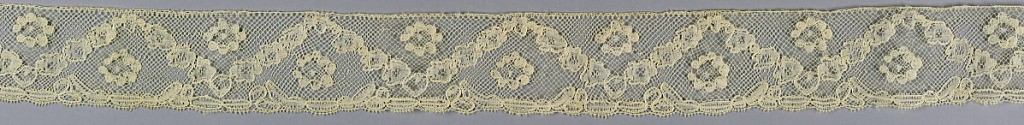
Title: Border
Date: late 18th century
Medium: linen Technique: bobbin lace made in Lille style with heavy outlining thread
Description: Border of Lille-style lace edged with a garland formed by floral blossoms in a serpentine arrangement.